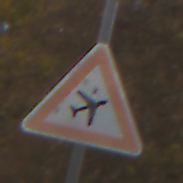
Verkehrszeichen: FlugbetriebLinks
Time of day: Midday
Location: Outdoor (Nature)
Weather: Overcast
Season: Autumn
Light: Natural